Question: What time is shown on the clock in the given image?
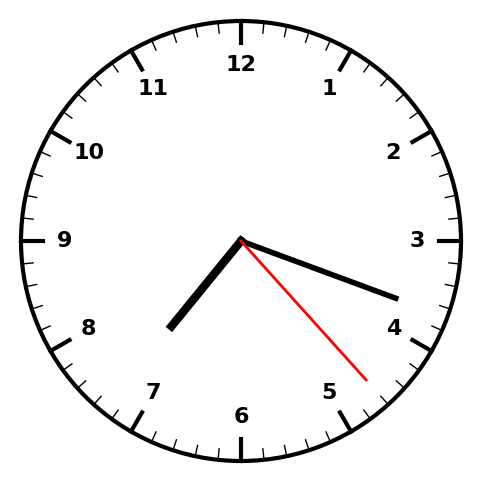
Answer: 07:18:23